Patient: sex F, age 73
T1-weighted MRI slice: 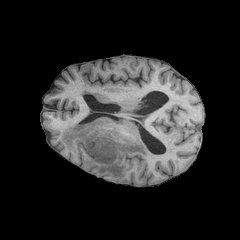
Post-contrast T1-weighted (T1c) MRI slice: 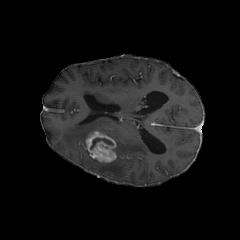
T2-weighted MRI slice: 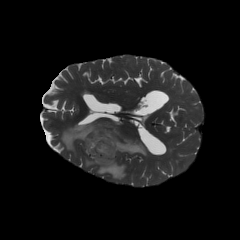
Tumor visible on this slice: yes
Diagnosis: Glioblastoma, IDH-wildtype
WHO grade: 4